Question: I've been googling and trying for days to solve my problem I had n luck, so I'm asking my first question here.
The application comes with its own OpenCV.framework and is made for 32-bit Architecture (as u can see in Fig. 1)

I've tried to get it working on , and it works just fine, no need to install OpenCV or stuff (that is because the OpenCV.framework is included in the project, right?).
On it's not working. That's what I've tried:
-
> dyld: Library not loaded:
@executable_path/../Frameworks/OpenCV.framework/Versions/A/OpenCV
Referenced from:
/Users/fabrizioborgia/Library/Developer/Xcode/DerivedData/suiviGUI-awhilvjpoqatfdansnpqcexpnxaw/Build/Products/Debug/suiviGUI.app/Contents/MacOS/suiviGUI
Reason: image not found
- Remove the OpenCV.framework, install OpenCV via and link the libraries. Nope, the libraries are 64-bit, and my program is 32. Removed OpenCV AND MacPorts.- Remove the OpenCV.framework, install 32-bit OpenCV via (brew install opencv --build32) and link the libraries. Nope, i get the following error, so I assume that the libraries are STILL 64-bit. Right? Removed OpenCV AND Homebrew.
> ld: warning: ignoring file
/usr/local/Cellar/opencv/2.4.1/lib/libopencv_calib3d.2.4.1.dylib, file
was built for unsupported file format which is not the architecture
being linked (i386)
-
In any case, if I try to run it on 64-bit the compilation is successful but the program doesn't work properly.
Anyone can help?
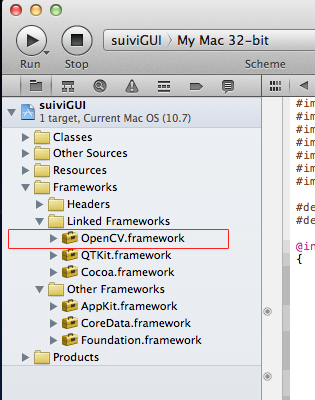
Answer: Solved the problem.
I applied some sort fo "divide et impera approach" and I asked a new question here on SO, you can find it here: <URL> OpenCV libraries, I needed the 32-bit, so i followed those steps:
Step 1: Download OpenCV 2.4.0
Step 2: Download and install CMake.
Step 3: Untar the OpenCV package.
Step 4: Make a separate directory inside the OpenCV package for building
'''
mkdir build
cd build
cmake -G "Unix Makefiles" -D CMAKE_OSX_ARCHITECTURES=i386 -D CMAKE_C_FLAGS=-m32 -D CMAKE_CXX_FLAGS=-m32 ..
'''
(this will force the 32-bit compile)
'''
make -j8
sudo make install
'''
Step 5: Link the brand-new libraries in the Xcode project using the "Link Binary to Libraries" build phase.
Step 6: Hit "Run" :)